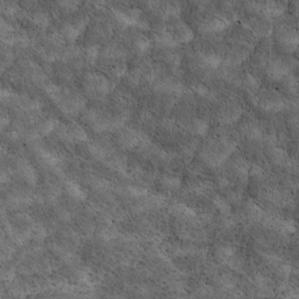
Label: non_frost